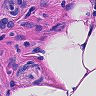
Metastatic tissue present: yes